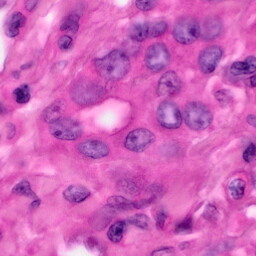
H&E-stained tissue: Pancreatic